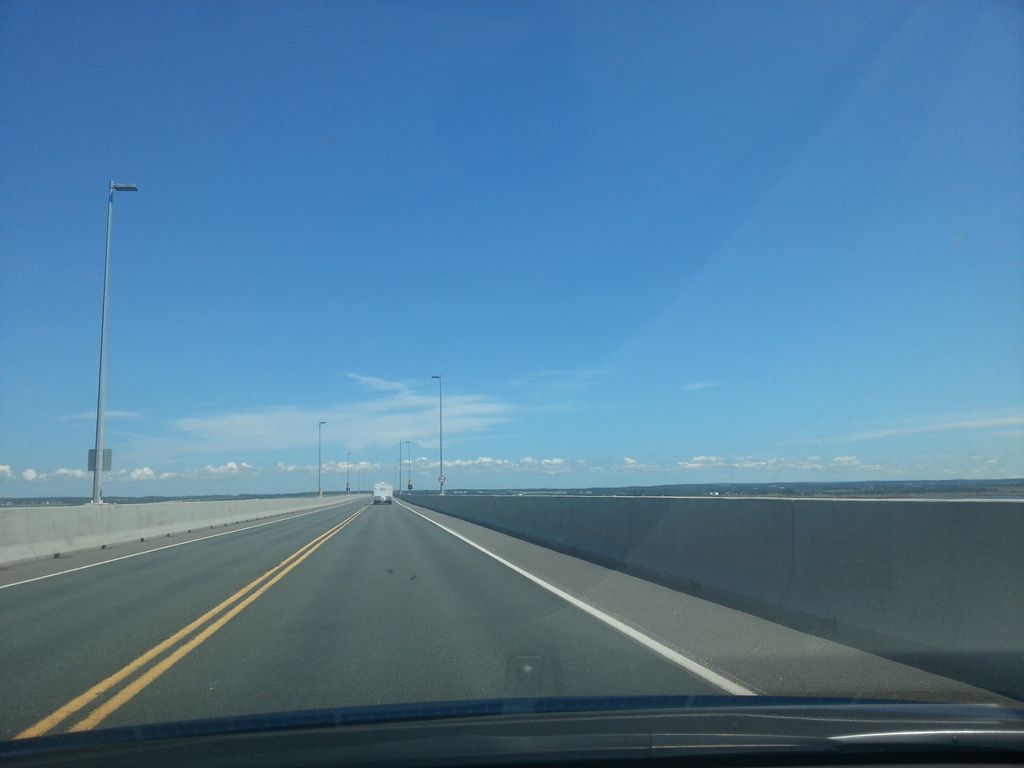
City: charlottetown